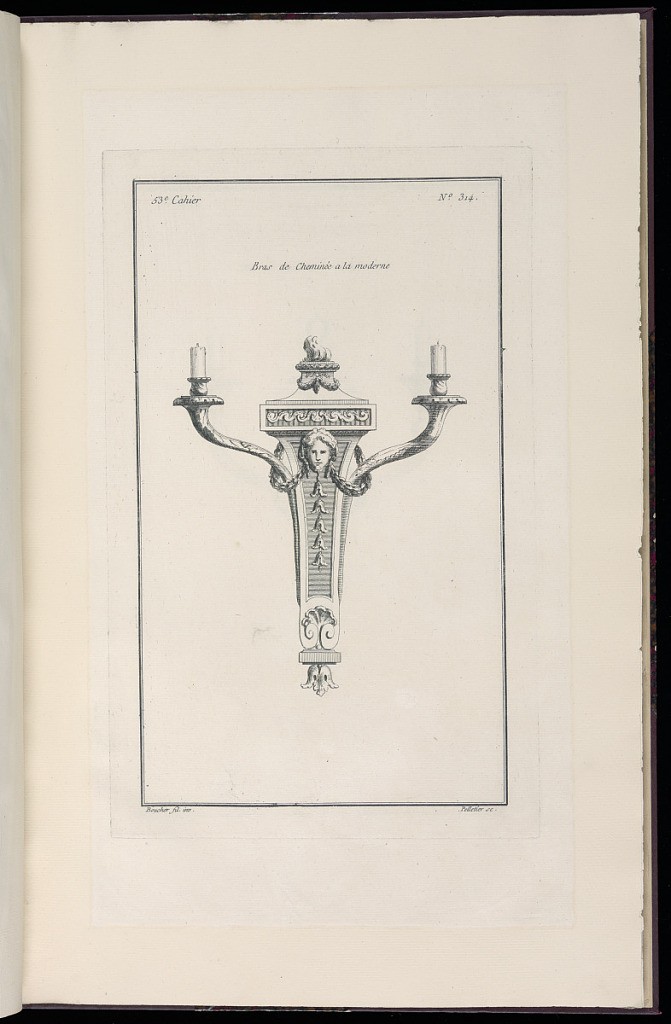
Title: Bras de Cheminée à la moderne
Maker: Juste-François Boucher, French, 1736 – 1782
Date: ca. 1775
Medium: Engraving on off white laid paper
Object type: Print
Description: Design for a two-arm engaged candelabra decorated with scallop shell, garland, mascaron, wave pattern, and garland. The plate is signed.